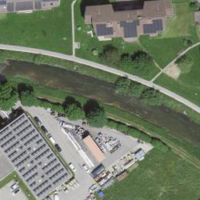
EUNIS habitat code: 54
Species observed at this site:
Phoenicurus phoenicurus
Malva sylvestris
Linaria cannabina
Spinus spinus
Mergus merganser